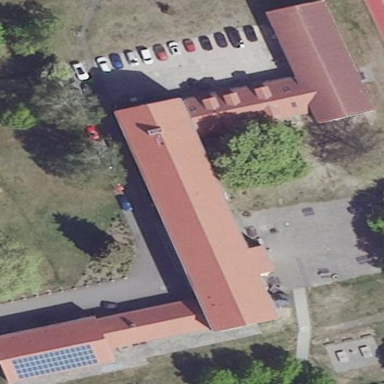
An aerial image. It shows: School building.